Interaction volume radius: 5 \u00c5
Interaction volume height: 25 \u00c5
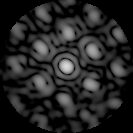
Disorder parameter: 0.4652